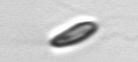
Label: Chrysochromulina